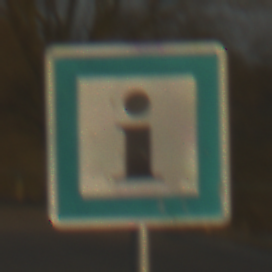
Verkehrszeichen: Informationsstelle
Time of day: SunriseSunset
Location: Outdoor (RoadRail)
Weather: PartlyCloudy
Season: NotSpecified
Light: Natural